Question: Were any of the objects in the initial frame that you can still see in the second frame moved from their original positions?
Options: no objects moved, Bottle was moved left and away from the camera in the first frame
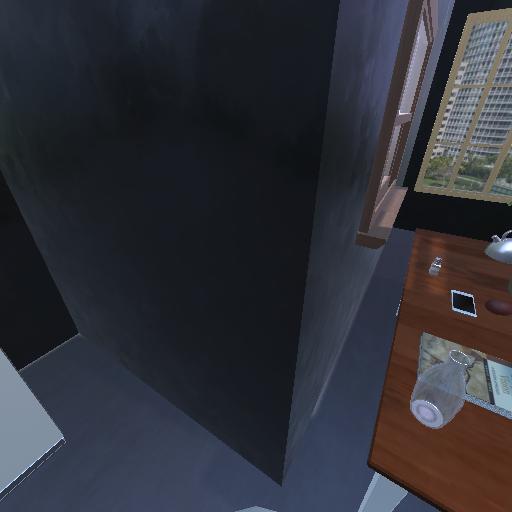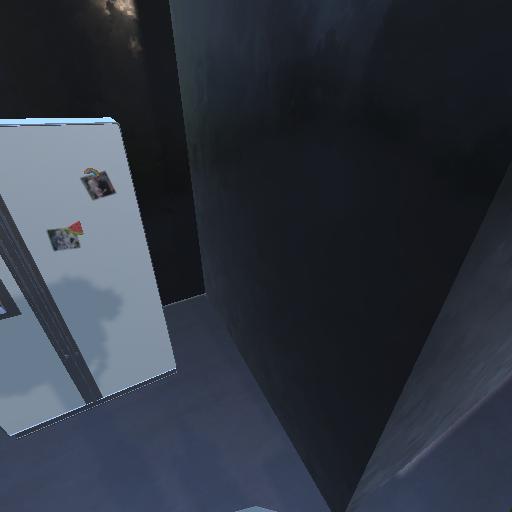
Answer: no objects moved